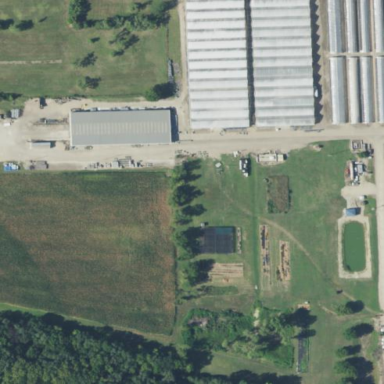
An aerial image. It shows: Greenhouse used for horticulture.